Question: i tried designing an xml layout for my android app. It looks good in eclipse graphical layout of android api level 10. But when i run the same in my android device of 2.3.3(api level 10),
that layout looks completely different.
After the text title in the top everything gets changed
I have attached the screen shot of my graphical layout in eclipse and image from my android device

Following is my xml file
'''
<FrameLayout xmlns:android="http://schemas.android.com/apk/res/android"
android:layout_width="fill_parent"
android:layout_height="fill_parent"
android:orientation="vertical" >
<RelativeLayout
android:id="@+id/frame2_include"
android:layout_width="fill_parent"
android:layout_height="fill_parent"
android:orientation="vertical"
android:background="@drawable/bg">
<LinearLayout
android:id="@+id/title_layout"
android:layout_width="fill_parent"
android:layout_height="wrap_content"
android:layout_gravity="top">
<include
android:id="@+id/title_include"
android:layout_width="wrap_content"
android:layout_height="wrap_content"
layout="@layout/title" />
</LinearLayout>
<RelativeLayout
android:id="@+id/r_title_layout"
android:layout_width="fill_parent"
android:layout_height="wrap_content"
android:background="@drawable/title_bg">
<TextView
android:id="@+id/normal_title_txt"
android:layout_width="wrap_content"
android:layout_height="wrap_content"
android:layout_centerHorizontal="true"
android:layout_centerVertical="true"
android:text="@string/app"
android:textAppearance="?android:attr/textAppearanceMedium" />
</RelativeLayout>
<RelativeLayout
android:id="@+id/r_frame_layout"
android:layout_width="fill_parent"
android:layout_height="wrap_content"
android:layout_below="@+id/r_title_layout">
<ViewSwitcher
android:id="@+id/r_frame_viewSwitcher1"
android:layout_width="fill_parent"
android:layout_height="wrap_content">
<LinearLayout
android:id="@+id/r_frame_image_layout"
android:layout_width="fill_parent"
android:layout_height="wrap_content"
android:layout_margin="7dp"
android:background="@color/white"
android:layout_gravity="center_vertical">
<RelativeLayout
android:id="@+id/r_round_points"
android:layout_width="wrap_content"
android:layout_height="wrap_content"
android:background="@drawable/points_bg" >
<LinearLayout
android:id="@+id/r_center_frame_img_layout"
android:layout_width="wrap_content"
android:layout_height="wrap_content"
android:layout_centerInParent="true">
<TextView
android:id="@+id/r_frame_img_txt1"
android:layout_width="wrap_content"
android:layout_height="wrap_content"
android:textSize="30dp"
android:text="50"
android:textColor="#000000"
android:textAppearance="?android:attr/textAppearanceMedium" />
<TextView
android:id="@+id/r_frame_img_txt2"
android:layout_width="wrap_content"
android:layout_height="wrap_content"
android:text="@string/Points"
android:textAppearance="?android:attr/textAppearanceMedium"
android:textColor="#000000" />
</LinearLayout>
</RelativeLayout>
</LinearLayout>
<LinearLayout
android:id="@+id/r_frame_map_layout"
android:layout_width="fill_parent"
android:layout_height="fill_parent">
<include
android:id="@+id/parii_me_map_view2"
android:layout_width="fill_parent"
android:layout_height="fill_parent"
layout="@layout/parii_map" />
</LinearLayout>
</ViewSwitcher>
<RelativeLayout
android:id="@+id/r_merge_layout"
android:layout_width="fill_parent"
android:layout_height="wrap_content"
android:layout_marginTop="105dp"
android:background="@android:color/transparent">
<ImageView
android:contentDescription="@string/app_name"
android:id="@+id/merge_bg_img"
android:layout_width="fill_parent"
android:layout_height="wrap_content"
android:background="@drawable/title_bg"
android:layout_centerInParent="true"/>
<RelativeLayout
android:id="@+id/merge_view_pro_layout"
android:layout_width="fill_parent"
android:layout_height="wrap_content"
android:layout_toLeftOf="@+id/merge_center_img"
android:layout_centerVertical="true">
<TextView
android:id="@+id/merge_view_pro_txt"
android:layout_width="wrap_content"
android:layout_height="wrap_content"
android:text="@string/mrg_profile"
android:layout_centerInParent="true"
android:textAppearance="?android:attr/textAppearanceMedium" />
</RelativeLayout>
<ImageView
android:contentDescription="@string/app_name"
android:id="@+id/merge_center_img"
android:layout_width="73dp"
android:layout_height="73dp"
android:layout_centerInParent="true"
android:background="@drawable/ic_launcher" />
<RelativeLayout
android:id="@+id/merge_view_cash_layout"
android:layout_width="fill_parent"
android:layout_height="wrap_content"
android:layout_toRightOf="@+id/merge_center_img"
android:layout_centerVertical="true">
<TextView
android:id="@+id/merge_view_cash_txt"
android:layout_width="wrap_content"
android:layout_height="wrap_content"
android:layout_centerInParent="true"
android:text="@string/mrg_cash"
android:textAppearance="?android:attr/textAppearanceMedium" />
</RelativeLayout>
</RelativeLayout>
<RelativeLayout
android:id="@+id/r_edit_box_layout"
android:layout_width="fill_parent"
android:layout_height="wrap_content"
android:layout_marginTop="185dp">
<TextView
android:id="@+id/r_remaining_label"
android:layout_width="wrap_content"
android:layout_height="wrap_content"
android:layout_alignParentLeft="true"
android:layout_marginLeft="7dp"
android:layout_marginRight="3dp"
android:gravity="center|center_horizontal"
android:text="200"
android:textColor="@color/black"
android:background="@drawable/ponts_field"
android:textAppearance="?android:attr/textAppearanceSmall" />
<TextView
android:id="@+id/r_remaining_txt"
android:layout_width="wrap_content"
android:layout_height="wrap_content"
android:layout_toRightOf="@+id/r_remaining_label"
android:text="@string/Reamins"
android:layout_centerVertical="true"
android:textColor="@color/black"
android:textAppearance="?android:attr/textAppearanceSmall" />
<TextView
android:id="@+id/r_points_txt"
android:layout_toLeftOf="@+id/r_points_label"
android:layout_width="wrap_content"
android:layout_height="wrap_content"
android:text="@string/Parii_Pts"
android:layout_centerVertical="true"
android:gravity="center"
android:textColor="@color/black"
android:textAppearance="?android:attr/textAppearanceSmall" />
<TextView
android:id="@+id/r_points_label"
android:layout_width="wrap_content"
android:layout_height="wrap_content"
android:layout_alignParentRight="true"
android:layout_marginRight="7dp"
android:layout_marginLeft="3dp"
android:text="100"
android:gravity="center|center_horizontal"
android:textColor="@color/black"
android:background="@drawable/ponts_field"
android:textAppearance="?android:attr/textAppearanceSmall" />
</RelativeLayout>
</RelativeLayout>
<TextView
android:id="@+id/r_items_viewed_txt"
android:layout_width="wrap_content"
android:layout_height="wrap_content"
android:layout_centerHorizontal="true"
android:layout_centerVertical="true"
android:layout_marginTop="10dp"
android:layout_marginLeft="20dp"
android:layout_marginRight="20dp"
android:layout_below="@+id/r_frame_layout"
android:maxLines="2"
android:textColor="@color/black"
android:textAppearance="?android:attr/textAppearanceSmall" />
<RelativeLayout
android:id="@+id/r_bottom_map_layout"
android:layout_width="fill_parent"
android:layout_height="wrap_content"
android:layout_below="@+id/r_items_viewed_txt"
android:layout_marginTop="20dp">
<TextView
android:id="@+id/r_valid_date"
android:layout_toLeftOf="@+id/r_points_label"
android:layout_width="wrap_content"
android:layout_height="wrap_content"
android:layout_centerVertical="true"
android:layout_marginLeft="10dp"
android:textColor="@color/black"
android:textAppearance="?android:attr/textAppearanceSmall" />
<ImageButton
android:contentDescription="@string/app_name"
android:id="@+id/parii_me_details_switch_mapBtn"
android:layout_width="wrap_content"
android:layout_height="wrap_content"
android:layout_alignParentRight="true"
android:layout_marginRight="15dp"
android:layout_centerVertical="true"
android:background="@drawable/map_sel_btn" />
</RelativeLayout>
</FrameLayout>
'''
Pls say me where i am going wrong
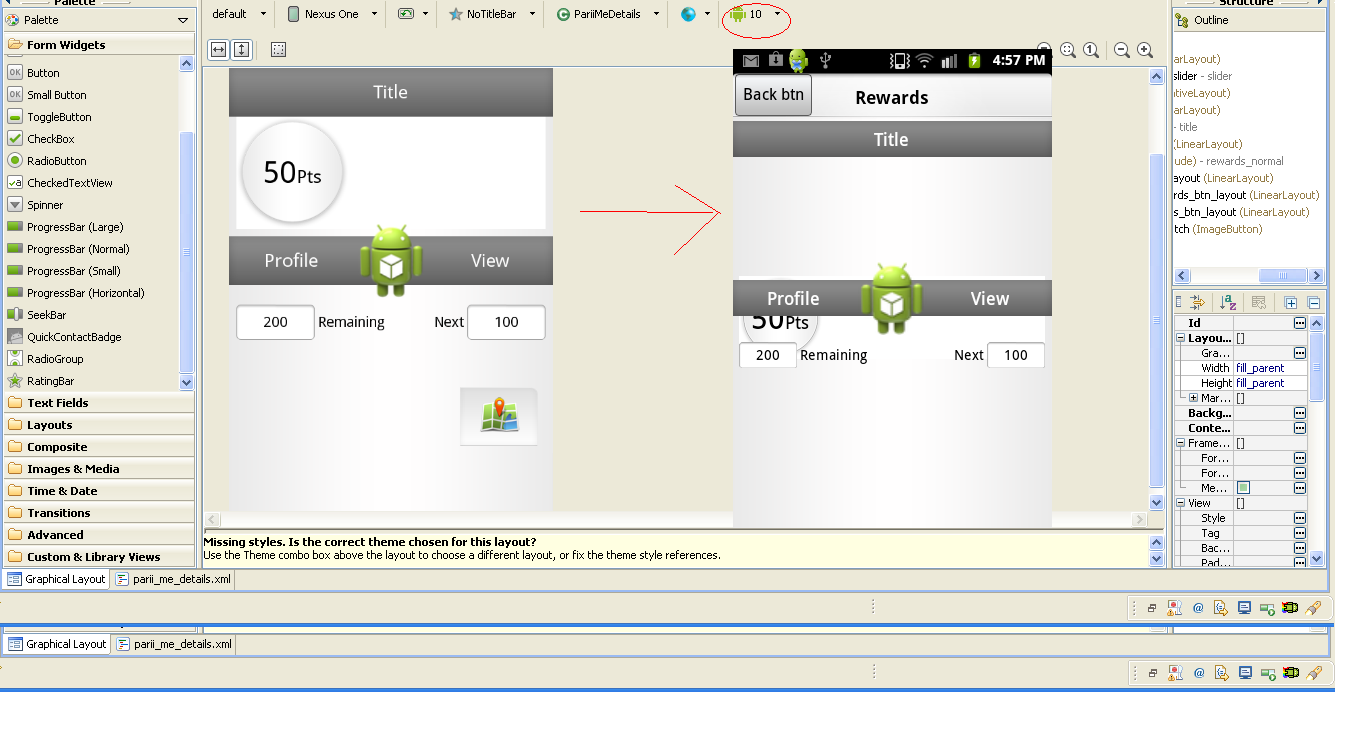
Answer: try this:
only replace that by default image by your circle image having 50 pts inside.
'''
<?xml version="1.0" encoding="utf-8"?>
<RelativeLayout xmlns:android="http://schemas.android.com/apk/res/android"
android:layout_width="fill_parent"
android:layout_height="fill_parent"
android:background="#aba4a4">
<LinearLayout
android:layout_width="fill_parent"
android:layout_height="wrap_content"
android:id="@+id/l1">
<Button
android:id="@+id/btn"
android:layout_width="wrap_content"
android:layout_height="wrap_content"
android:text="Back btn"
android:textColor="#121212"
android:textSize="18dp" />
<TextView
android:id="@+id/txt"
android:layout_width="fill_parent"
android:layout_height="wrap_content"
android:text="Rewards"
android:textColor="@android:color/black"
android:textSize="18dp"
android:textStyle="bold"
android:layout_gravity="center_vertical"
android:layout_marginLeft="15dp"/>
</LinearLayout>
<RelativeLayout
android:layout_width="fill_parent"
android:layout_height="wrap_content"
android:id="@+id/l2"
android:layout_below="@+id/l1"
android:background="#7d7373">
<TextView
android:layout_width="wrap_content"
android:layout_height="wrap_content"
android:text="Title"
android:textSize="18dp"
android:layout_centerHorizontal="true"
android:textColor="@android:color/white"/>
</RelativeLayout>
<ImageView
android:layout_width="150dp"
android:layout_height="150dp"
android:layout_below="@+id/l2"
android:background="@drawable/ic_launcher"/>
<RelativeLayout
android:layout_width="fill_parent"
android:layout_height="wrap_content"
android:id="@+id/l3"
android:background="#7d7373"
android:layout_centerInParent="true">
<TextView
android:layout_width="wrap_content"
android:layout_height="wrap_content"
android:text="Profile"
android:textSize="18dp"
android:layout_alignParentLeft="true"
android:layout_centerVertical="true"
android:textColor="@android:color/white"
android:layout_marginLeft="20dp"/>
<TextView
android:layout_width="wrap_content"
android:layout_height="wrap_content"
android:text="View"
android:textSize="18dp"
android:layout_alignParentRight="true"
android:layout_centerVertical="true"
android:textColor="@android:color/white"
android:layout_marginRight="20dp"/>
</RelativeLayout>
<Button
android:layout_width="wrap_content"
android:layout_height="wrap_content"
android:background="@drawable/ic_launcher"
android:layout_centerInParent="true"/>
</RelativeLayout>
'''
Add the remaining view in it.i think this must solve your issue.